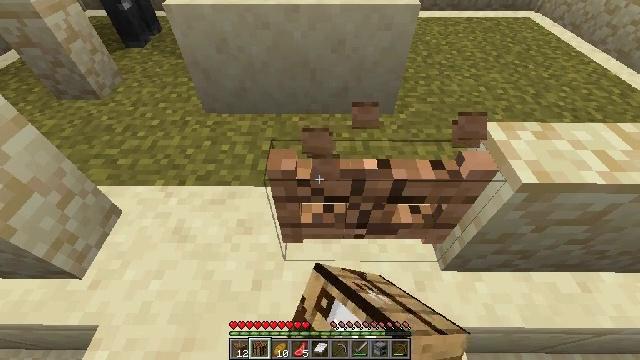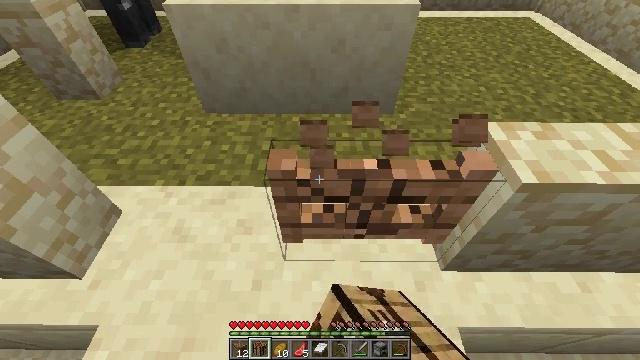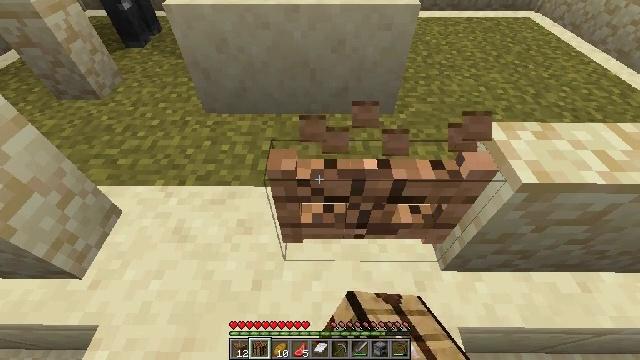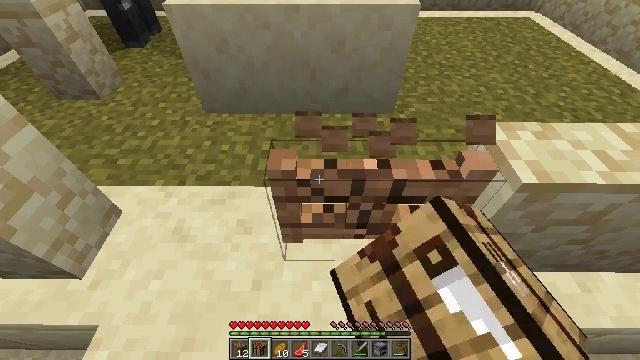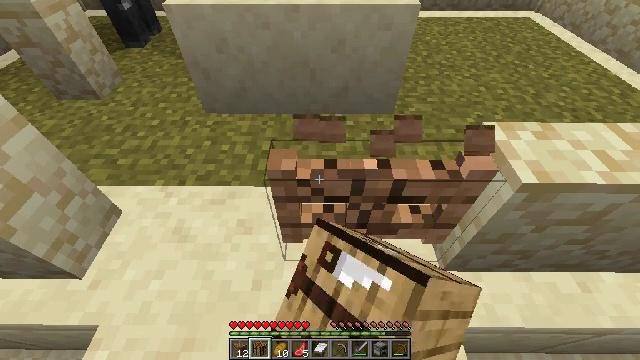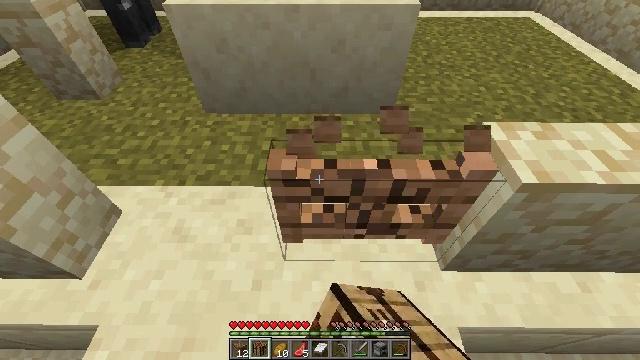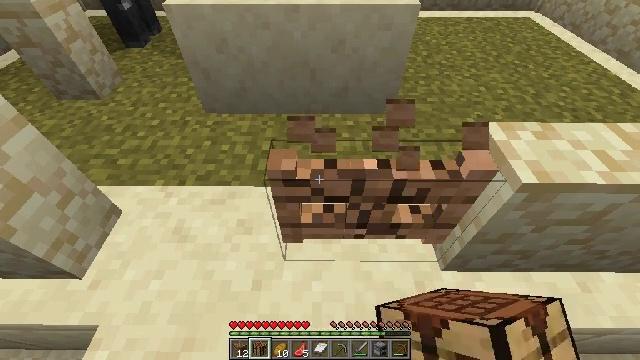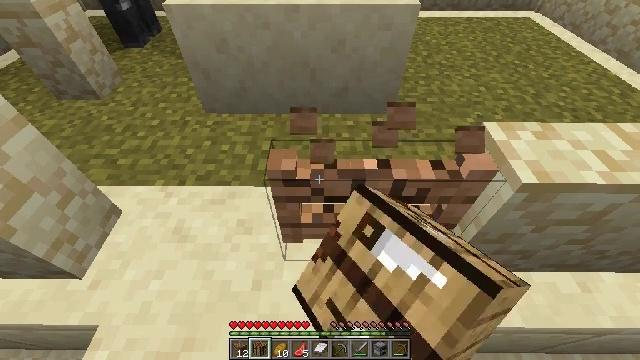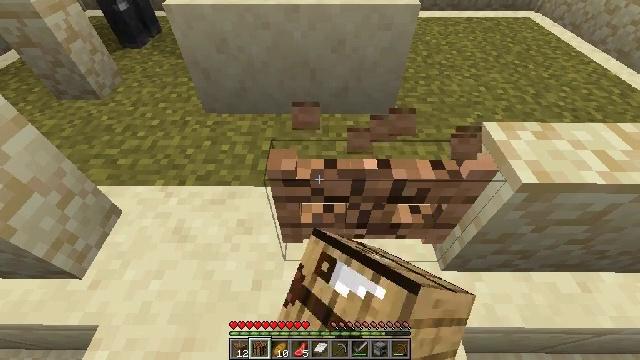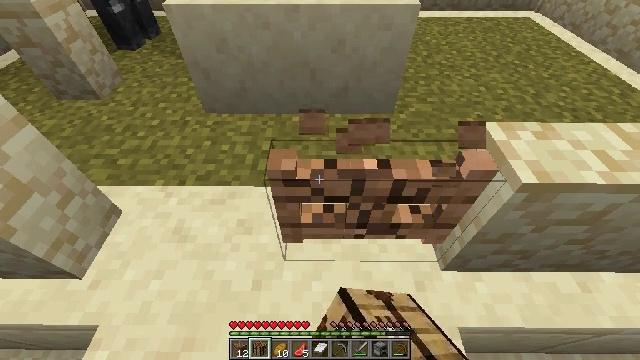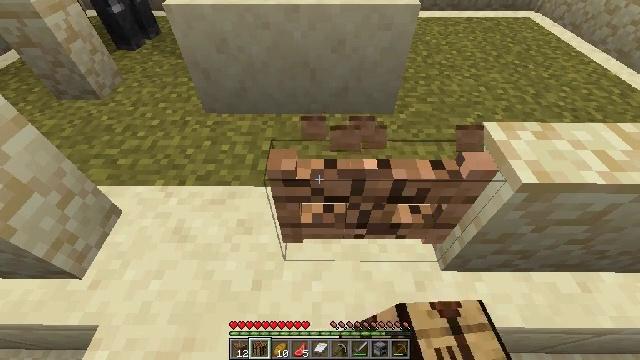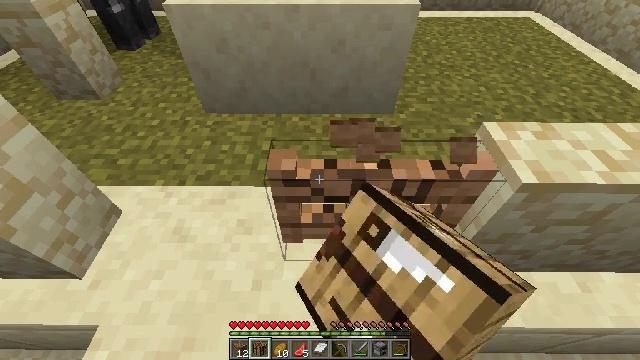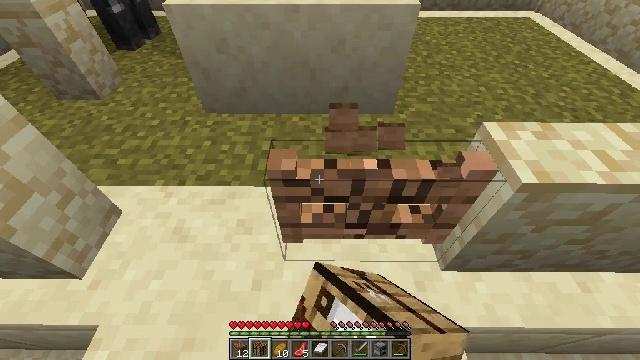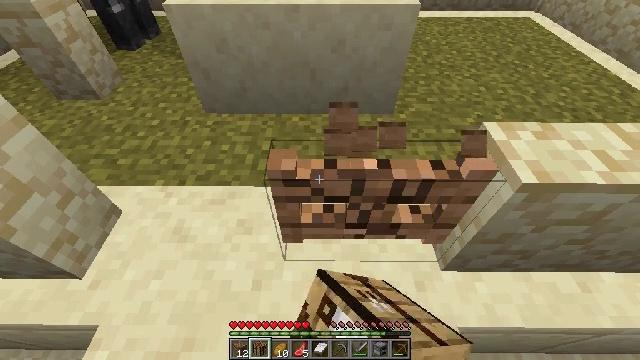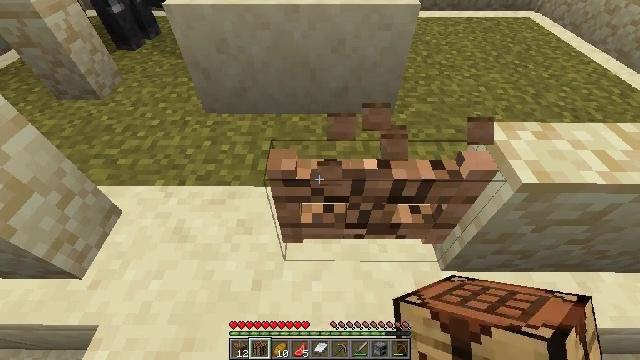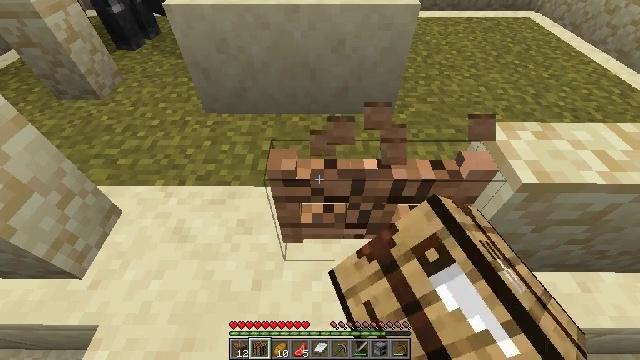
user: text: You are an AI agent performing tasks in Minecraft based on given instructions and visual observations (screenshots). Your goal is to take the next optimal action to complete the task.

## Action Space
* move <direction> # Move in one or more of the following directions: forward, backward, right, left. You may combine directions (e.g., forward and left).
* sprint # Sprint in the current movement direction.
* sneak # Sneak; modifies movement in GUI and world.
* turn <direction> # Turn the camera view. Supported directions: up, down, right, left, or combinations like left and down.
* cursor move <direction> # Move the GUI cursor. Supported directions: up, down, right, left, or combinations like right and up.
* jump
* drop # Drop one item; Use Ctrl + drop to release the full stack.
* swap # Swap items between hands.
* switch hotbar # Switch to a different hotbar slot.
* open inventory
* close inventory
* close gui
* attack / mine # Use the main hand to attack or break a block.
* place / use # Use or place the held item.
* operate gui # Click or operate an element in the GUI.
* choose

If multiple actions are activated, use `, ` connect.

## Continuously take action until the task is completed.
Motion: motion action
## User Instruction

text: Gather the jungle fence gate from your structure.
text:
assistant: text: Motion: attack / mine
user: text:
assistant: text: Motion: attack / mine
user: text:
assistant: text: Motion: attack / mine
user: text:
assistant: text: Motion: attack / mine
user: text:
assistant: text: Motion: attack / mine
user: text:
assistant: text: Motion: attack / mine
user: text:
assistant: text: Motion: attack / mine
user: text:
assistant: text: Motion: attack / mine
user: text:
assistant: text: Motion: attack / mine
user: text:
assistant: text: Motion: attack / mine
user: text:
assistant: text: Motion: attack / mine
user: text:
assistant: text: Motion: attack / mine
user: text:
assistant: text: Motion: attack / mine
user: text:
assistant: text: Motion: attack / mine
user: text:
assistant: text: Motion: attack / mine
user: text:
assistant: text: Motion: attack / mine
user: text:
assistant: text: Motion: attack / mine
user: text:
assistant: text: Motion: attack / mine
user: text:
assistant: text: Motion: attack / mine
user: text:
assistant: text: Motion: attack / mine
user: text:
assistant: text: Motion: attack / mine
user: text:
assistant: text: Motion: attack / mine
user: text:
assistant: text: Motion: attack / mine
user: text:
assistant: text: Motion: attack / mine
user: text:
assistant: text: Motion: attack / mine
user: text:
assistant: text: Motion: attack / mine
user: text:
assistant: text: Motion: attack / mine
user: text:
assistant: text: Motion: attack / mine
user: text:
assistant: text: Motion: attack / mine
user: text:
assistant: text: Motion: attack / mine